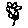
Label: flower